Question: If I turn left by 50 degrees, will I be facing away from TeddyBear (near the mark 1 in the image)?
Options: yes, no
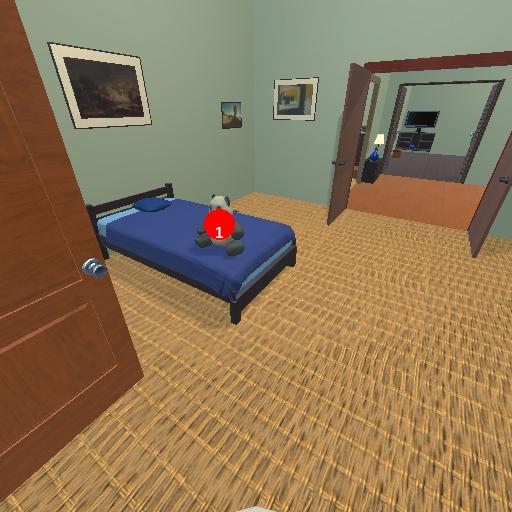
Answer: yes